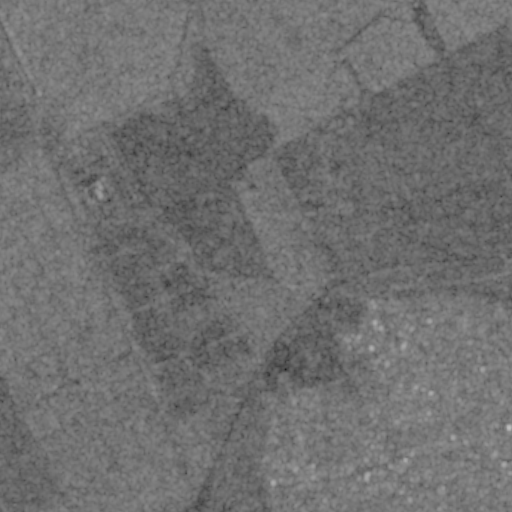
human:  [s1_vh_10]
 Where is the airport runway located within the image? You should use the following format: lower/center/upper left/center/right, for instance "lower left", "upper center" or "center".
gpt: The airport runway is located in the upper right of the image.
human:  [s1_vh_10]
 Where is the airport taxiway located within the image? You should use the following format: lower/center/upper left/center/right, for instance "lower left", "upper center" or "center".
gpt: The airport taxiway is located in the upper right of the image.
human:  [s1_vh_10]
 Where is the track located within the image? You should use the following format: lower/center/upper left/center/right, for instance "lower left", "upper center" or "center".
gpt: There is no track in the image.

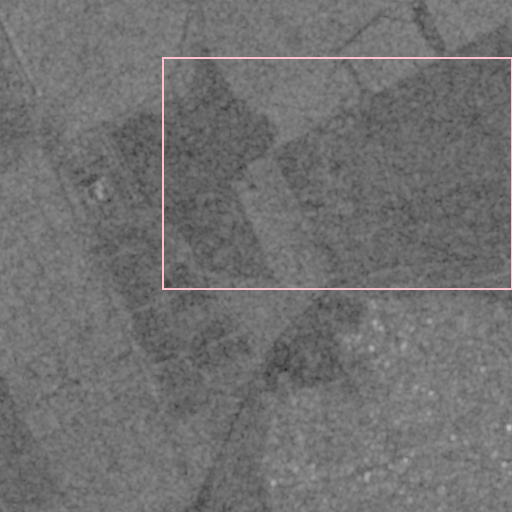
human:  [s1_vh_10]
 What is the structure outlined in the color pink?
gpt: The structure outlined in pink is a crop field.
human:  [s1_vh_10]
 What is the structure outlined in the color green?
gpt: There is no green outline.